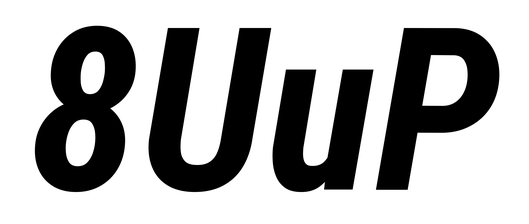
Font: Roboto-Italic_Condensed_Bold_Italic